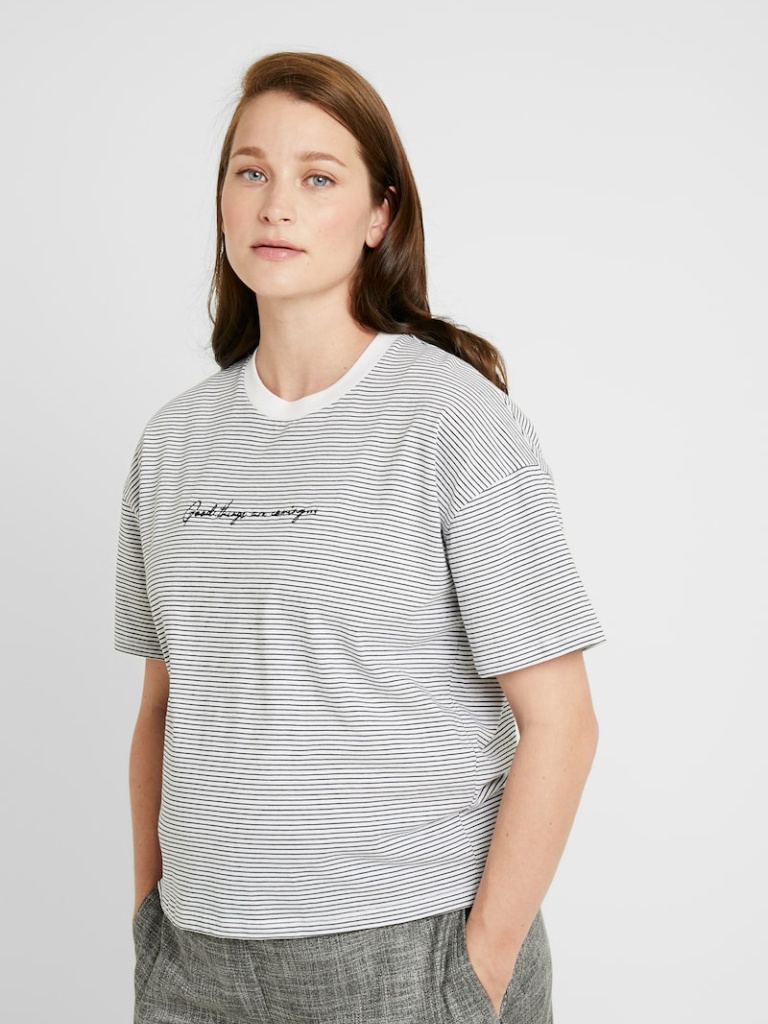
cotton relaxed short sleeve hip length Untucked crew t-shirt